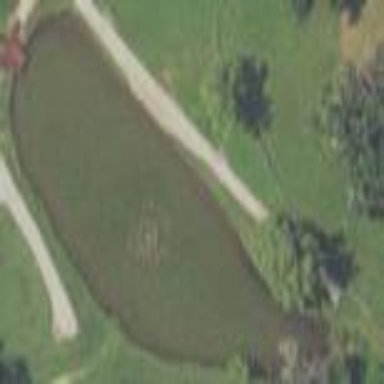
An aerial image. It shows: Serene pond surrounded by nature.